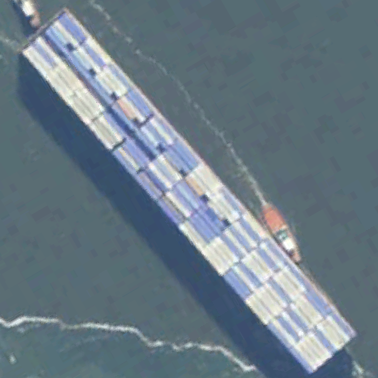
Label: Container_ship